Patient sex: M
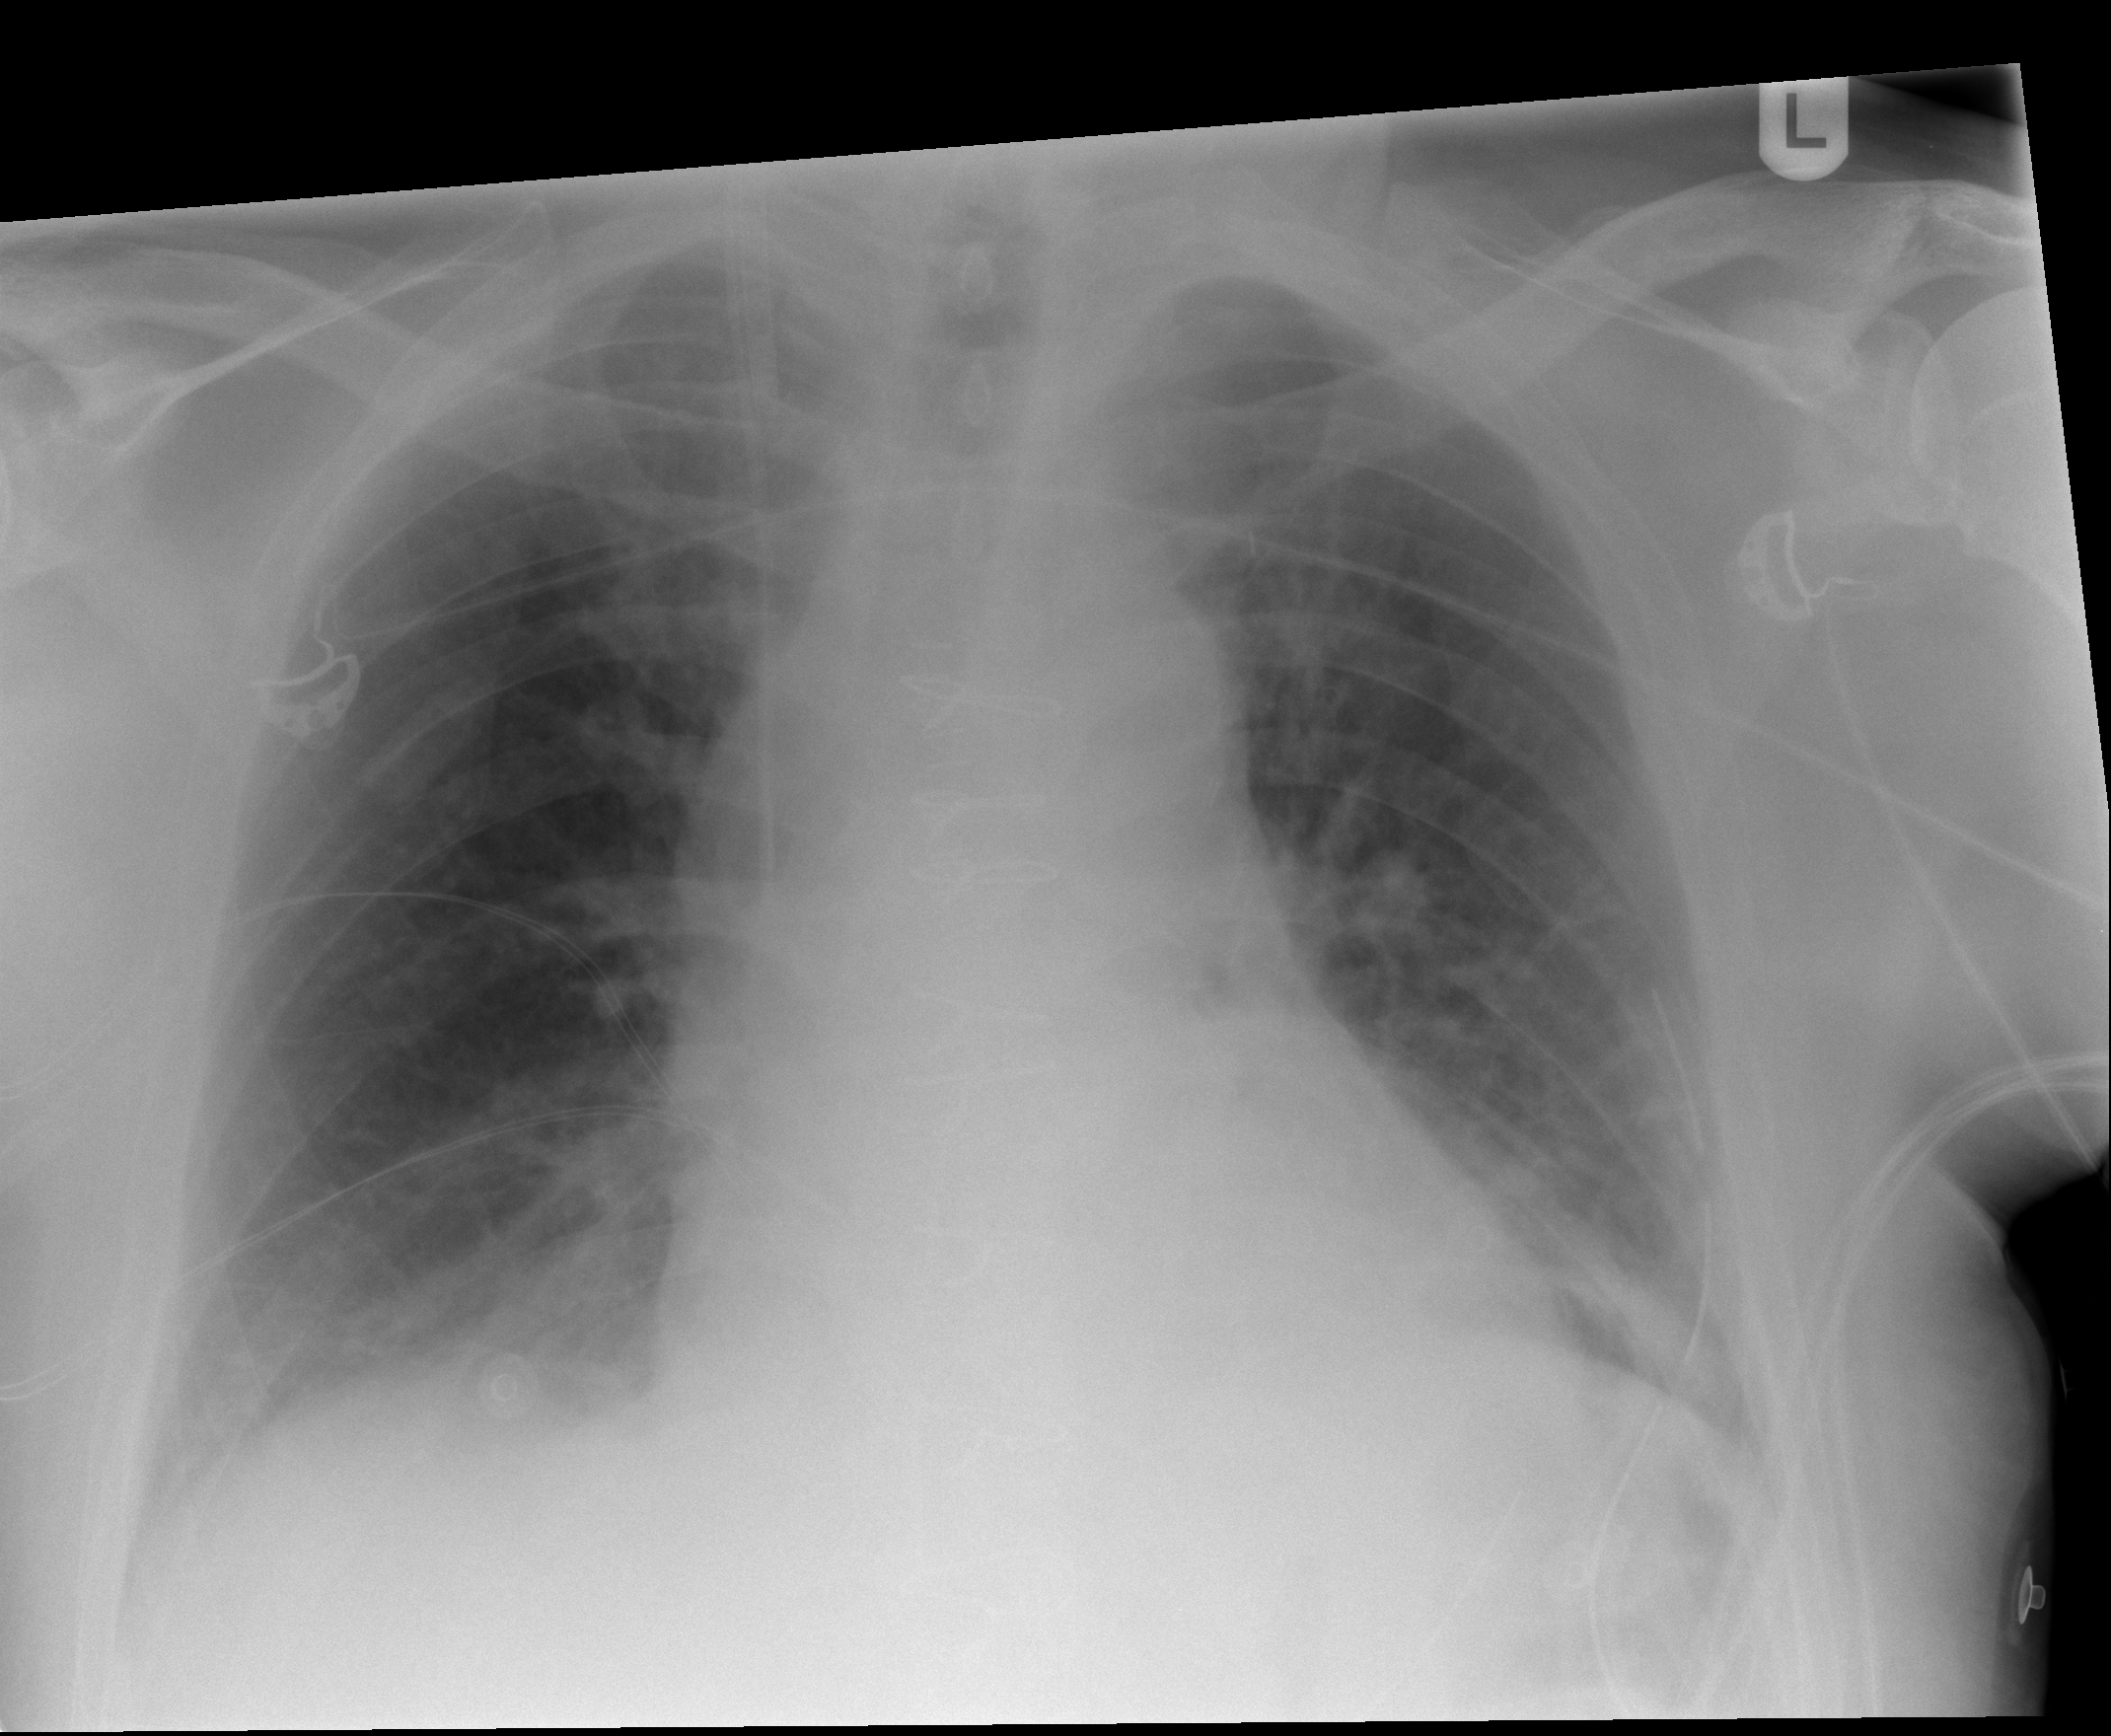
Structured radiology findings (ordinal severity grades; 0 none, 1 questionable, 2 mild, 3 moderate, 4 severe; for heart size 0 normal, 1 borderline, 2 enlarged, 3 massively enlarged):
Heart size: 0
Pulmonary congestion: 1
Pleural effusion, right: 0
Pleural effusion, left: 0
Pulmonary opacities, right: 0
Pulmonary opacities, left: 0
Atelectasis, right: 2
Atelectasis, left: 2